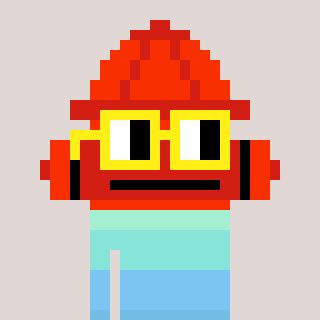
a pixel art character with square yellow glasses, a fire hydrant-shaped head and a green-colored body on a warm background